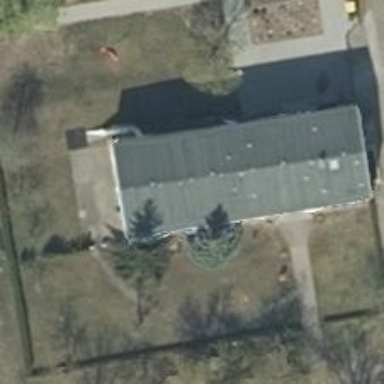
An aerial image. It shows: Kindergarten.